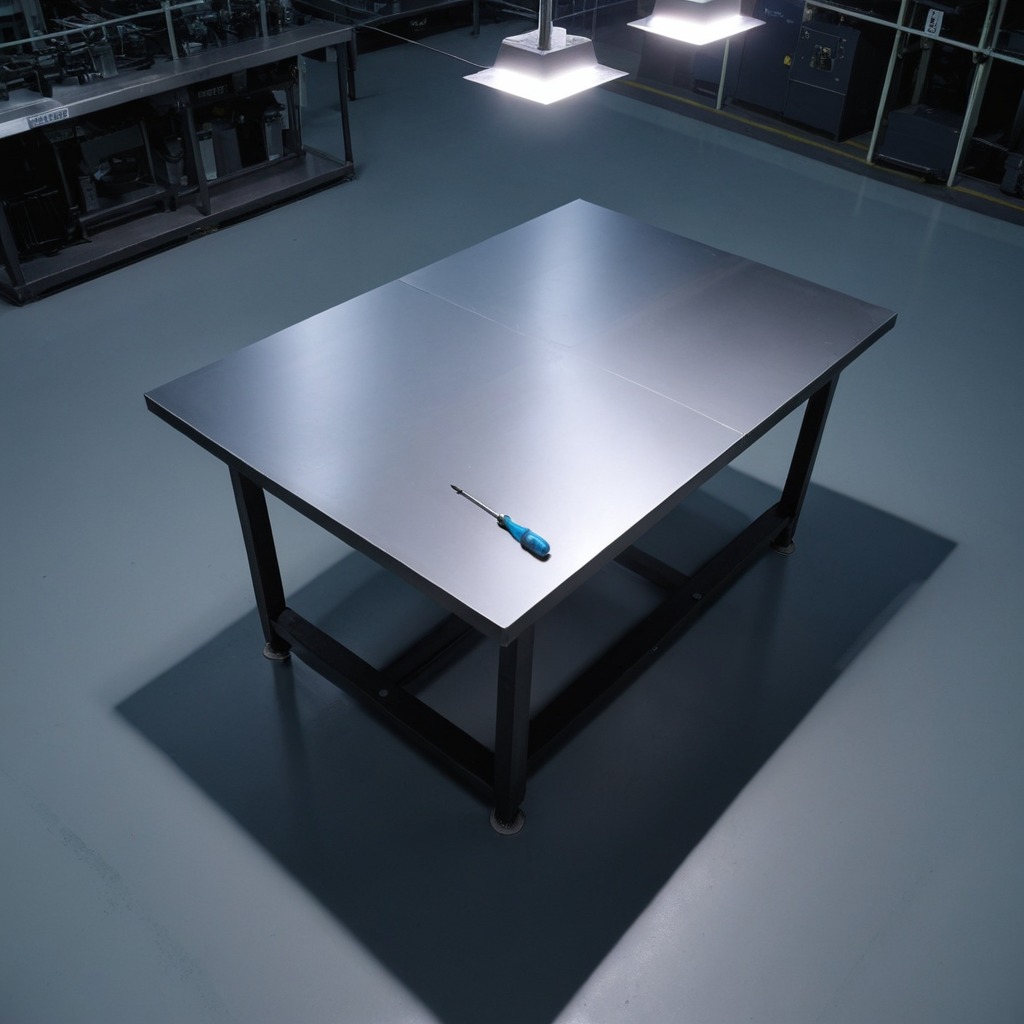
A screwdriver is lying on the tabletop.